Question: I have a simple Rectangle struct with x, y, width, and height, which I thought would be easy to work with vectors but it turned out to be pretty messy.
This is what I have in main:
'''
vector<CvRect> v;
v.push_back(cvRect(50,0,50, 50));
v.push_back(cvRect(150, 0, 50,50));
v.push_back(cvRect(100, 0, 50,50));
sort(v.begin(), v.end(), rectangleCmpByPosition);
'''
I have this declared in my header
'''
static int rectangleCmpByPosition(const CvRect &a, const CvRect &b);
'''
with this as definition:
'''
static int rectangleCmpByPosition(const CvRect& a, const CvRect &b){
if (a.y != b.y){
return a.y - b.y;
}else{
return a.x - b.x;
}
}
'''
And visual studio throws this error message at me.
I spent the whole afternoon googling to see what I did wrong but I can't find the cause. Please help.
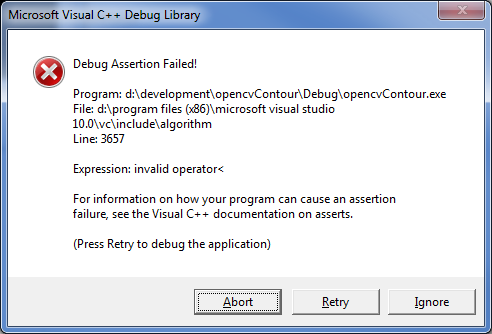
Answer: Your comparator is incorrect. The comparator needs to return a 'bool': 'true' if 'a' is "less than" 'b' and 'false' otherwise. It needs to provide a <URL>.